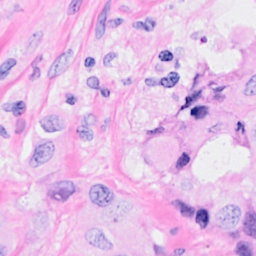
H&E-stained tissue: Breast